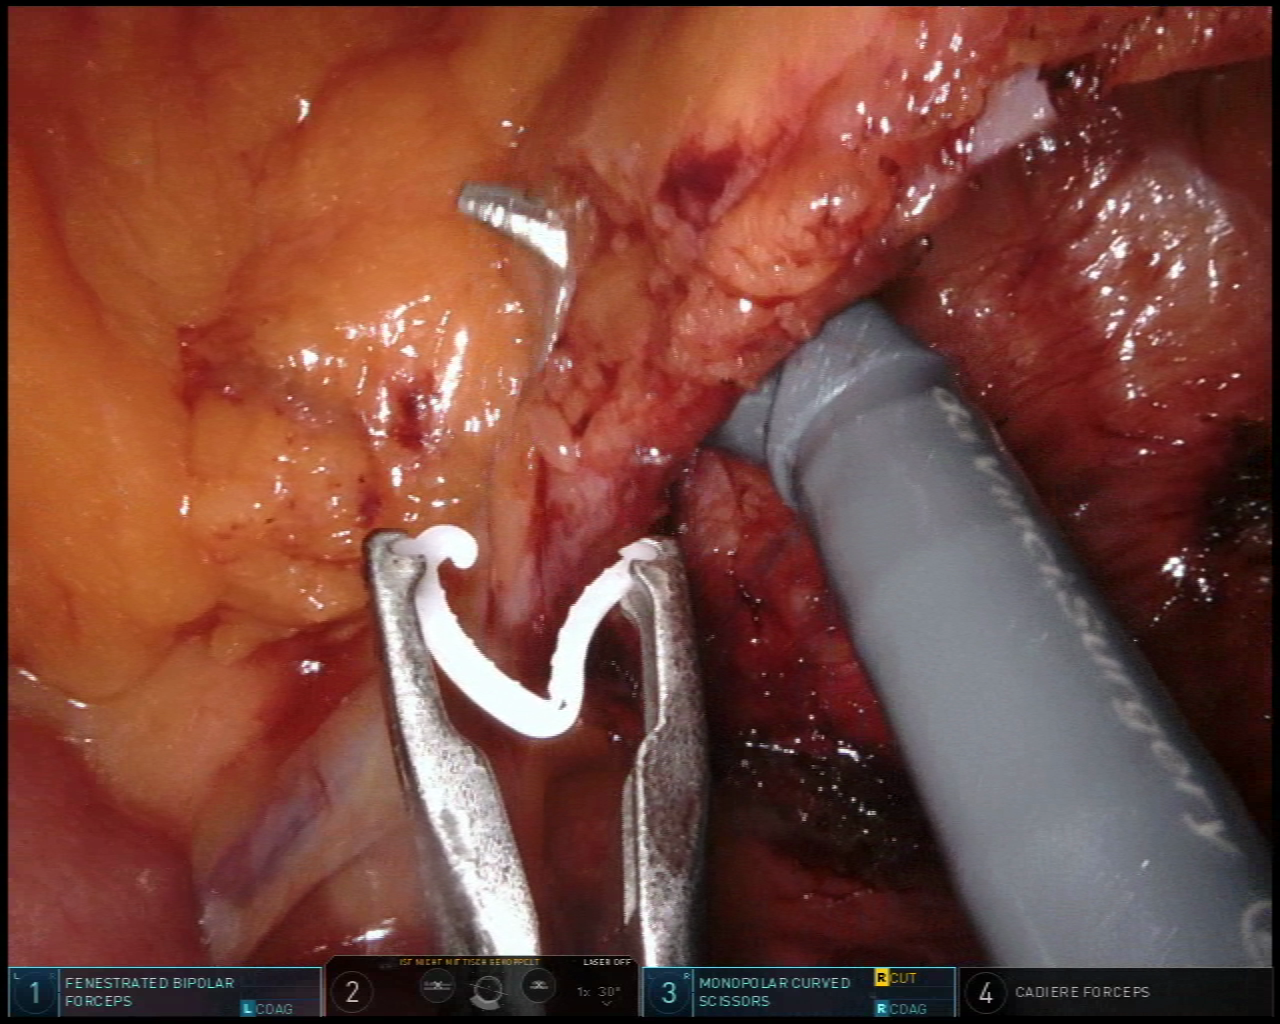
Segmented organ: intestinal_veins
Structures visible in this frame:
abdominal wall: no
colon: no
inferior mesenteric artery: no
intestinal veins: yes
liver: no
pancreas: no
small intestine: yes
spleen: no
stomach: no
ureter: no
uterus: no
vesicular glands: no